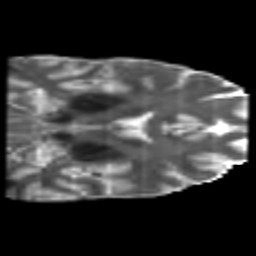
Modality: T2w
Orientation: coronal
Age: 35
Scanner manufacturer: philips
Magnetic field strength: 3 T
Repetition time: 8.592 s
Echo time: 0.1268 s